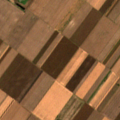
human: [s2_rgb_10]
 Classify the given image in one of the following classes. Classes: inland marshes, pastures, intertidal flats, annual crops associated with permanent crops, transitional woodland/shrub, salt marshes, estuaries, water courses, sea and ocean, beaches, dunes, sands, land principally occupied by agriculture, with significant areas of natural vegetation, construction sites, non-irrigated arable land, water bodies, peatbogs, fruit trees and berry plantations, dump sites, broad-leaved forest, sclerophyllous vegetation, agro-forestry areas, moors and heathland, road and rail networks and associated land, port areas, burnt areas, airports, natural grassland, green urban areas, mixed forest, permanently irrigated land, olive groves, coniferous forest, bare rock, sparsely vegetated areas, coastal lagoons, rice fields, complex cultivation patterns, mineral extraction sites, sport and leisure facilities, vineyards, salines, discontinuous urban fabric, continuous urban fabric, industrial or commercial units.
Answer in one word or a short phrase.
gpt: industrial or commercial units, non-irrigated arable land